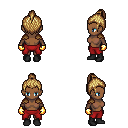
a pixel art fantasy rpg character, female body template, human, dark skin, leather shoulder armor, red pants, blonde short topknot hairstyle, gold gloves, black shoes, four views (front, back, left, right), 2x2 character sprite sheet, small pixel art, hard edges, no anti-aliasing